The image shows the envelope spectrum of a rolling-element bearing's vibration signal, with the characteristic fault frequencies (BPFO outer race, BPFI inner race, BSF ball, FTF cage) marked as reference lines. Based on the visible evidence, which condition applies: normal, inner_race, outer_race, ball?
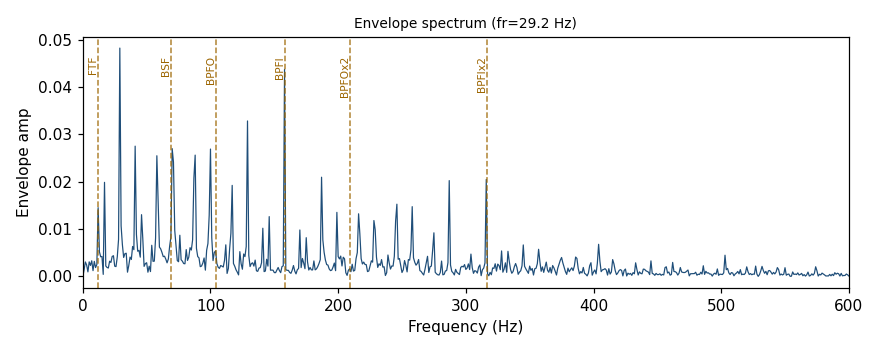
Answer: inner_race